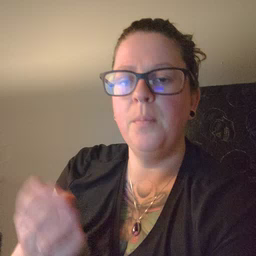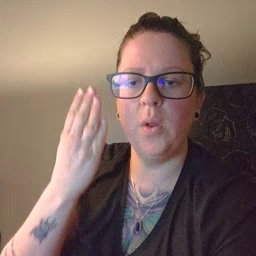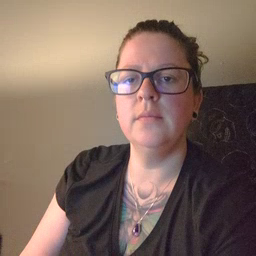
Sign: morning